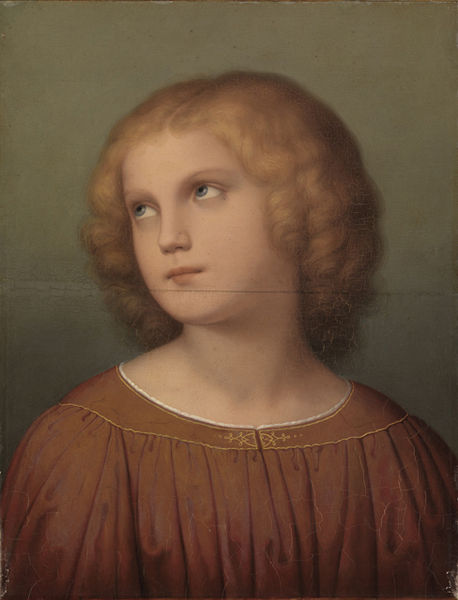
Titel: Kopf eines Kindes
Künstler: Marie Ellenrieder
Standort: Karlsruhe
Institution: Staatliche Kunsthalle Karlsruhe
Schlagwörter: blau, gemälde, haut, kopf, mann, schatten, weiß, gelb, grün, mädchen, ocker, ausschnitt, braun, frau, frisur, grau, haar, hintergrund, kleid, licht, mund, nase, orange, schwarz, stirn, ölbild, blick, rot, beige, hochformat, malerei, muster, blond, hemd, jung, wand, augen, barock, blass, bluse, falten, gesicht, inkarnat, kragen, leinen, mensch, ärmel, bildnis, hals, portrait, porträt, öl, auge, bestickt, gewand, gold, haare, stickerei, kind, saum, augenbrauen, blaue augen, borte, brustbild, kinn, lippen, locke, locken, mittelscheitel, poträt, renaissance, sanft, sanftmut, scheitel, schulter, schultern, schön, zart, rund, engel, ornage, ruhe, genrebild, farbe, rand, bordüre, weiblich, brauen, büste, dekor, melancholisch, faltenwurf, junge, teint, verträumt, nazarener, still, fein, geneigt, oben, rothaarig, knabe, glaube, links, geld, schönheit, traum, schlicht, kittel, beten, malen, pupille, gedreht, jüngling, diffus, graugrün, halbprofil, real, blickrichtung, oberteil, rotblond, brav, richtung, golden, unschuldig, weich, fragend, tunika, empor, knick, schließe, schillerlocken, fromm, shirt, nach oben, rost, lieb, feminin, goldfäden, gelockt, hinwendung, gewnd, augenaufschlag, gen himmel, kanbe, aufwärts, verklärt, elegisch, biese, rundhalsausschnitt, engelsgesicht, blick nach oben, poträr, anmutend, blick seitlich nach oben, richtng, riochtung, hellhüutig, querstrich, +gelb, porttait, inkarnazt, halsfern, braunes gewand, fien, lingsgeneigt, linksgeneigt, preraffaeilt, jugendlichkeit, sinks